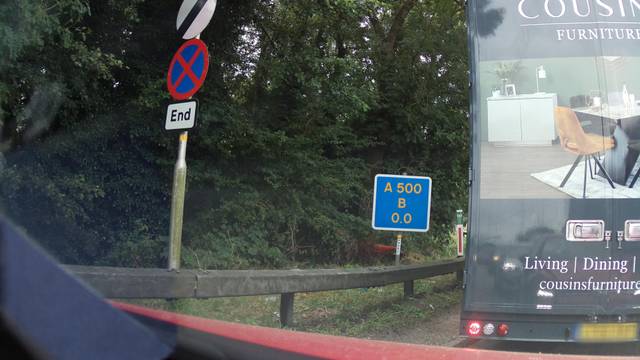
Region: United Kingdom
Coordinates: 52.976, -2.223